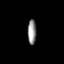
Tissue: lung
Cell type: Endothelial cells
Senescence score: 0.5999
Nuclear area (px): 211
Mean DAPI intensity: 143.621